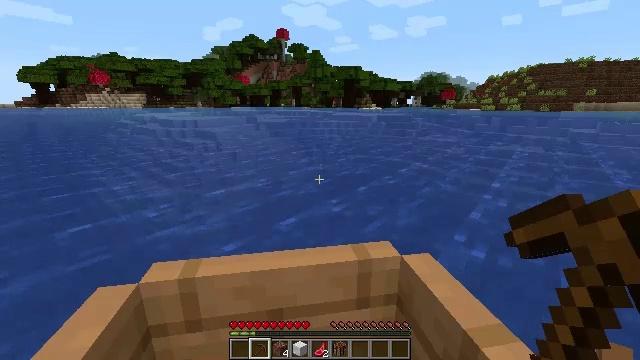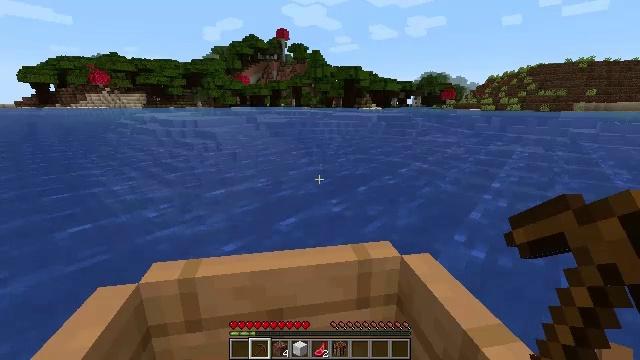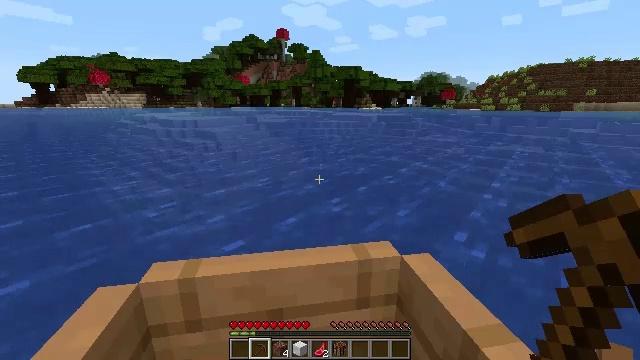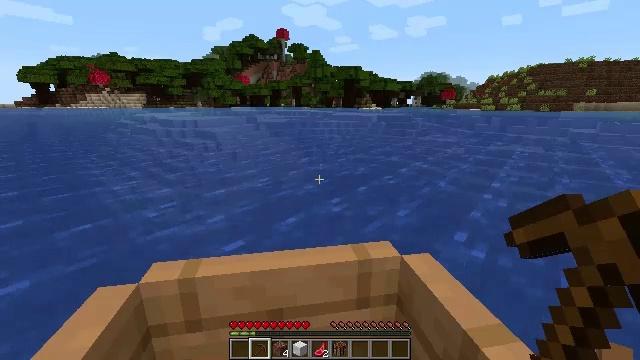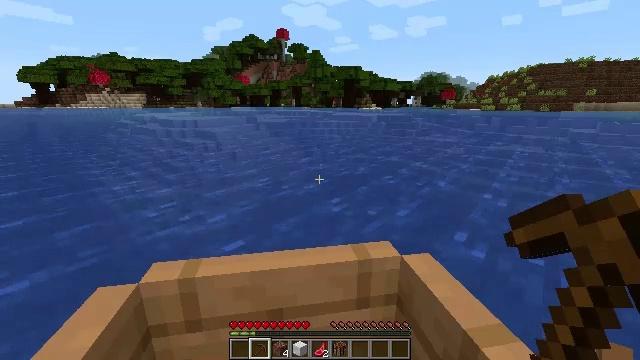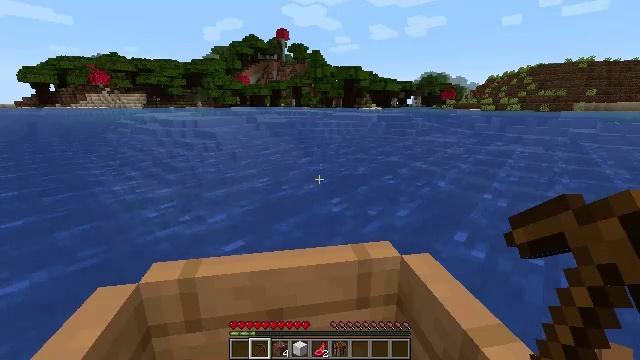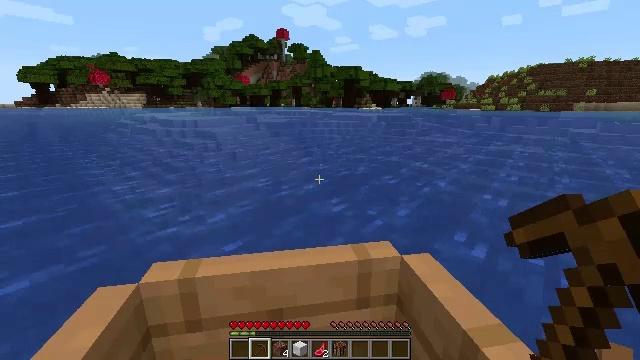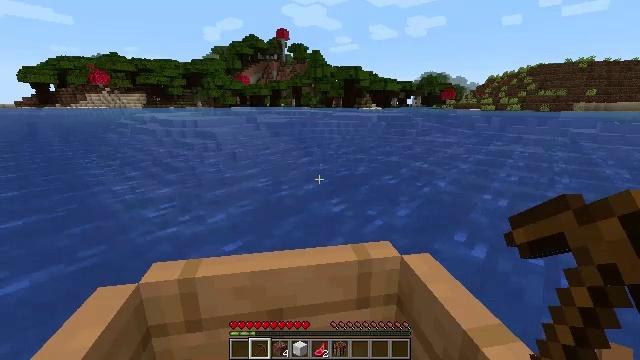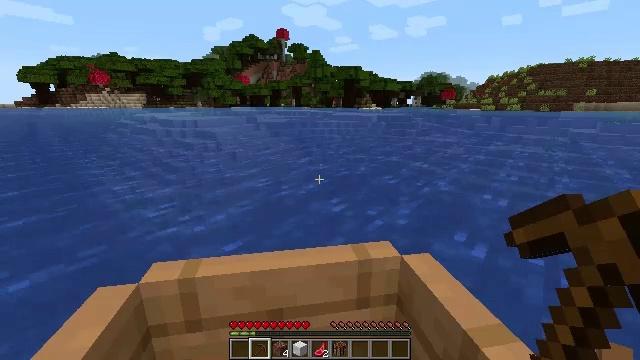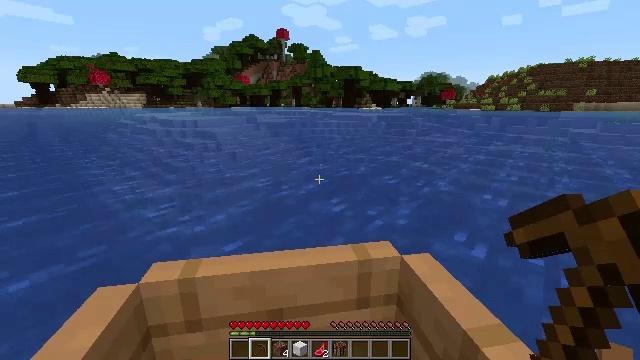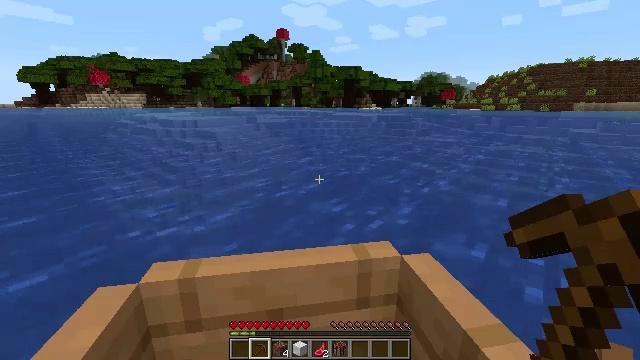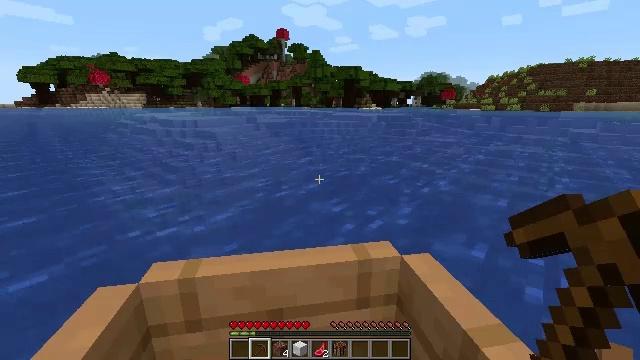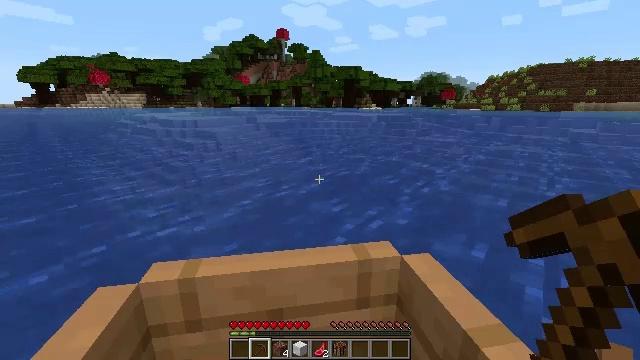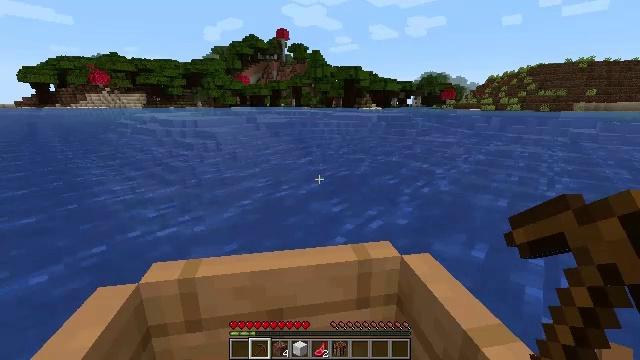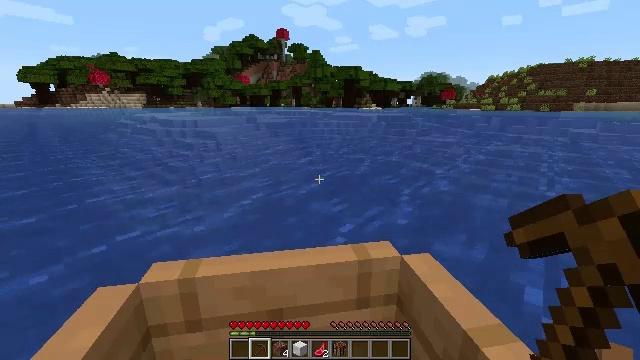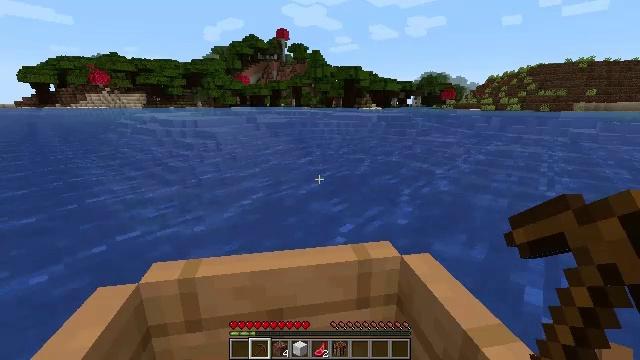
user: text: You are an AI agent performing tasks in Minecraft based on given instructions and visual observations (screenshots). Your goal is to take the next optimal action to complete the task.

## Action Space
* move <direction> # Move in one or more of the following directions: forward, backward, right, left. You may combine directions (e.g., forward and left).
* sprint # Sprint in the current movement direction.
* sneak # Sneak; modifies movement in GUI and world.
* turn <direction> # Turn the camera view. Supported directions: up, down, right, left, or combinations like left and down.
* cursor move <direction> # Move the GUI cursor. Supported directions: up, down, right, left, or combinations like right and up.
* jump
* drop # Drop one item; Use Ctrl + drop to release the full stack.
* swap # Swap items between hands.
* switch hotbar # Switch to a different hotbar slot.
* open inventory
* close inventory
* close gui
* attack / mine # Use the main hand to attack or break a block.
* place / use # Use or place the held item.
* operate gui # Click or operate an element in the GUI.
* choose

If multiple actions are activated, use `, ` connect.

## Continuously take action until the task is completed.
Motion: motion action
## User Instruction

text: Mine the dark oak log from a tree.
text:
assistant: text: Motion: no_op
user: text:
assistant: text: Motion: no_op
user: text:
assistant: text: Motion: no_op
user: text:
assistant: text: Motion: no_op
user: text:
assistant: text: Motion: no_op
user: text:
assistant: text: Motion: no_op
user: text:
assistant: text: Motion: no_op
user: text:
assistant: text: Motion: no_op
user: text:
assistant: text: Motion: no_op
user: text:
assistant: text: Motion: no_op
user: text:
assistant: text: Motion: no_op
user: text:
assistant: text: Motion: no_op
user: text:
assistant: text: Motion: no_op
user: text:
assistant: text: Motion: no_op
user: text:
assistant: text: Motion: no_op
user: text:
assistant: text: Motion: no_op
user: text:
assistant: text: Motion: no_op
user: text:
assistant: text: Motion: no_op
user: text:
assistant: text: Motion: no_op
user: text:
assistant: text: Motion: no_op
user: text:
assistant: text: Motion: no_op
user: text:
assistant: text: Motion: no_op
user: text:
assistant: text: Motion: no_op
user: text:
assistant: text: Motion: no_op
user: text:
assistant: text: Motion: no_op
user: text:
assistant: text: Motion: no_op
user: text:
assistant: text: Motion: no_op
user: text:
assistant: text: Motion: no_op
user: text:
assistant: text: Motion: no_op
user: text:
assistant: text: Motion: no_op